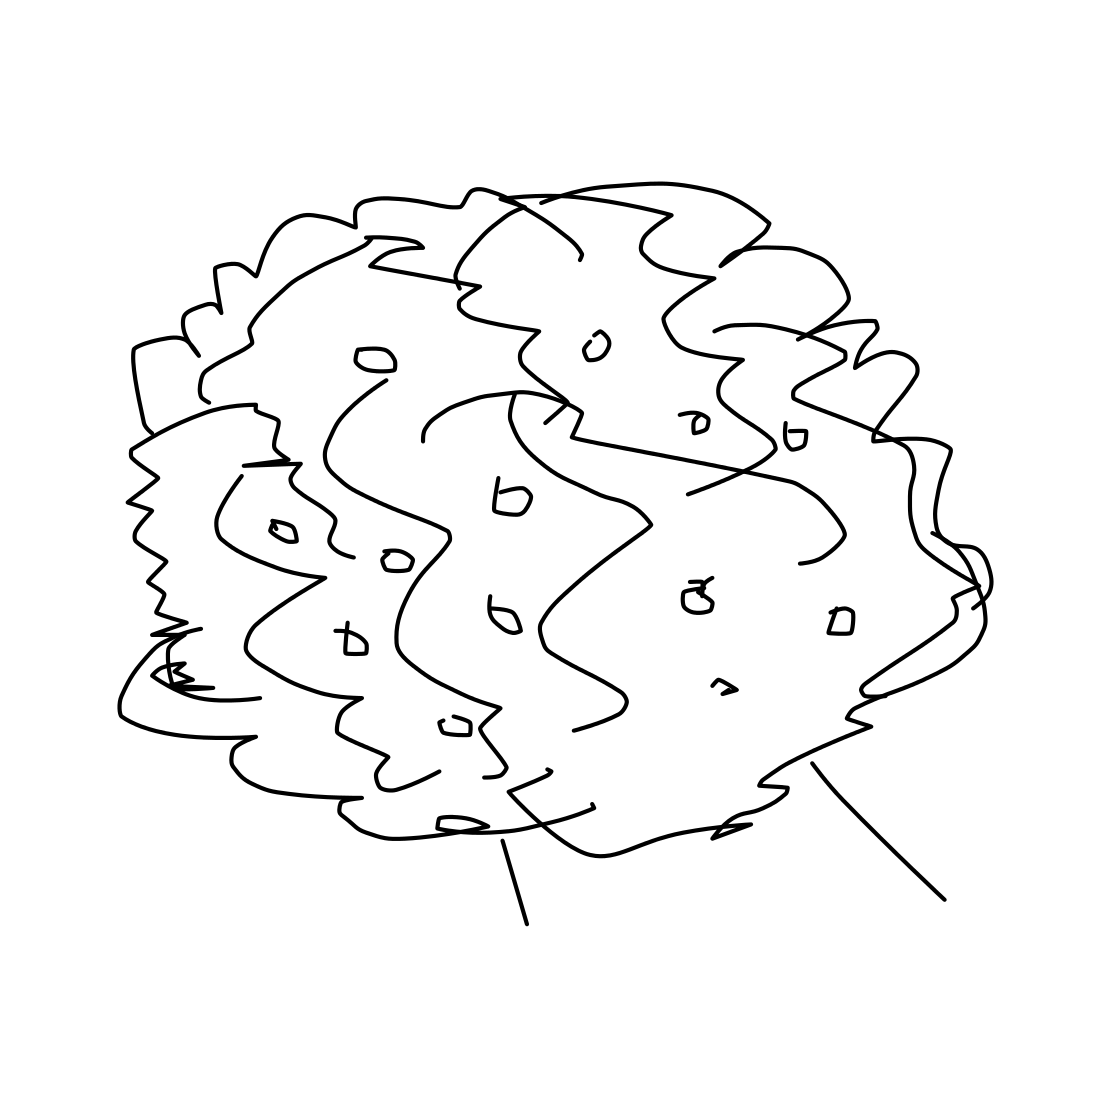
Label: bush